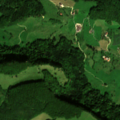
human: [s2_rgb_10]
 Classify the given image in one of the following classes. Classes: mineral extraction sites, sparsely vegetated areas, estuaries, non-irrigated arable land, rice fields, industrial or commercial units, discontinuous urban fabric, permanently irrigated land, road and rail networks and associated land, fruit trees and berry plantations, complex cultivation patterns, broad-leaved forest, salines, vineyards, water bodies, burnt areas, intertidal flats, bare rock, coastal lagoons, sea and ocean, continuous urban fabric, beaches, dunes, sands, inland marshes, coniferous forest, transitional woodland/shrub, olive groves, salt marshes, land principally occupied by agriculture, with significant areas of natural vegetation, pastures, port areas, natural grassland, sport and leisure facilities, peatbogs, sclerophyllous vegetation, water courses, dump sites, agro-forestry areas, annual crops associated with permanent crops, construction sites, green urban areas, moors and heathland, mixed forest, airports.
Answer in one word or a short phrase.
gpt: pastures, broad-leaved forest, mixed forest